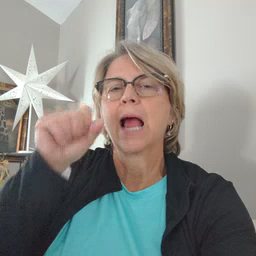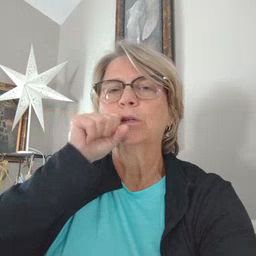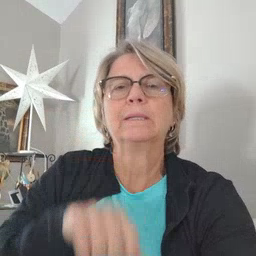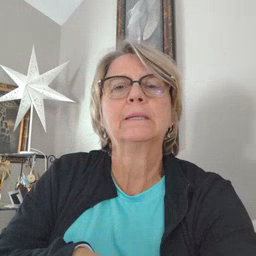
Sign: carrot